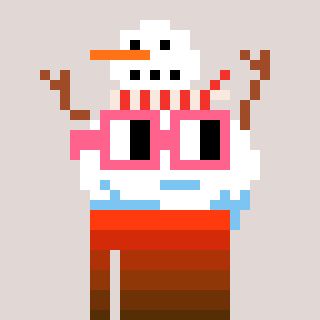
a pixel art character with square pink glasses, a snowman-shaped head and a peachy-colored body on a warm background